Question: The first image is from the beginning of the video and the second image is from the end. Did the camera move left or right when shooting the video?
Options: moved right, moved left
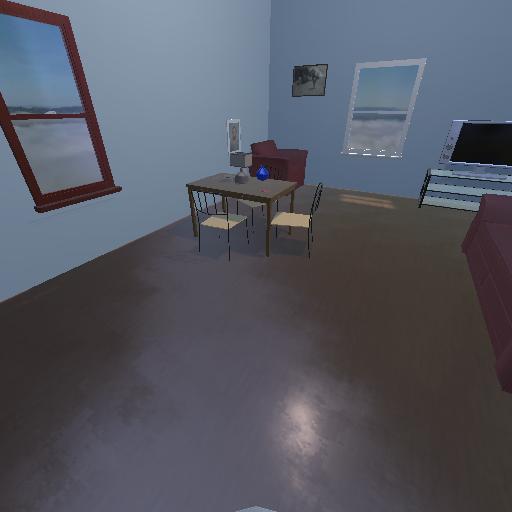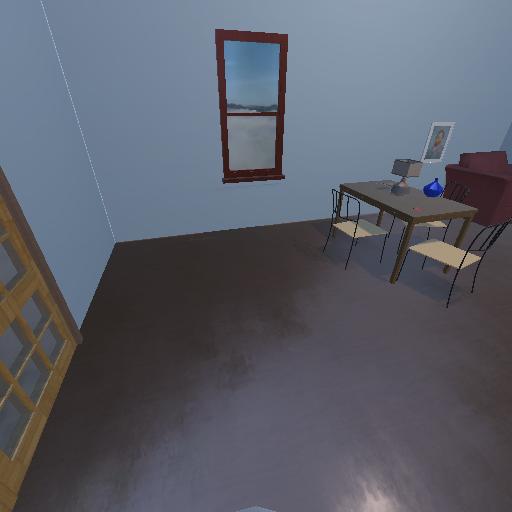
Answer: moved right